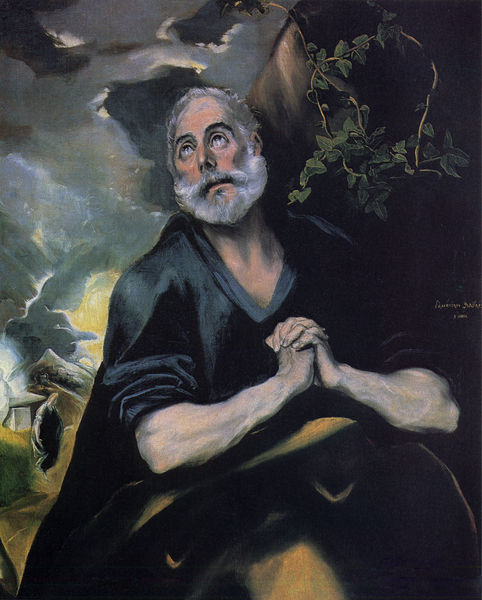
Titel: Die Reue des Hl. Petrus
Künstler: El Greco
Standort: Barnard Castle (Durham, UK)
Institution: Bowes Museum
Schlagwörter: berg, blau, blätter, dunkel, felsen, gemälde, gewitter, gott, hand, himmel, mann, schatten, umhang, vogel, weiß, wolken, gelb, grün, menschen, ausschnitt, blume, blumen, frau, grau, hintergrund, licht, mund, nacht, nase, ohr, schwarz, stirn, vordergrund, blick, weg, wolke, expressionismus, alt, bart, arm, arme, augen, gesicht, kleidung, mensch, stein, steine, vollbart, ärmel, hals, hände, signatur, natur, rauch, sonne, figur, gewand, haare, mantel, person, pflanze, höhle, renaissance, ranken, bewölkt, spanien, düster, fels, modern, sturm, unwetter, wetter, dunkelblau, gefaltet, barbe, brauen, finster, robe, ellenbogen, schnauzer, gestalt, oben, alter, greis, himmle, religion, blautöne, strahlen, zweig, weinen, knien, furcht, backenbart, intensiv, beten, gebet, ranke, verschränkt, efeu, gefaltete hände, christus, blitz, manierismus, muskel, andacht, heiliger, hans, anbeten, hoffnung, heilig, prière, el greco, donner, petrus, tränen, oberarme, demut, drau, wolkenfetzen, steins, verzweifelt, geist, faltung, betender, pflanz, noah, einsiedler, apostel, entrückt, verkündung, aufblicken, himmelwärts, schwarze wolken, verklährung, paulus, sühne, tempete, greco, vision, beteb, gekreuzte hände, reue, saint, unterarme, blme, prier, blick zum himmel, betender mann, blick nach oben betender, mannierismus, mannieriert, pflenze, bebtert, bebet, prier dieu, nacht gebet, hoffnungsvoll, schwarzbeten